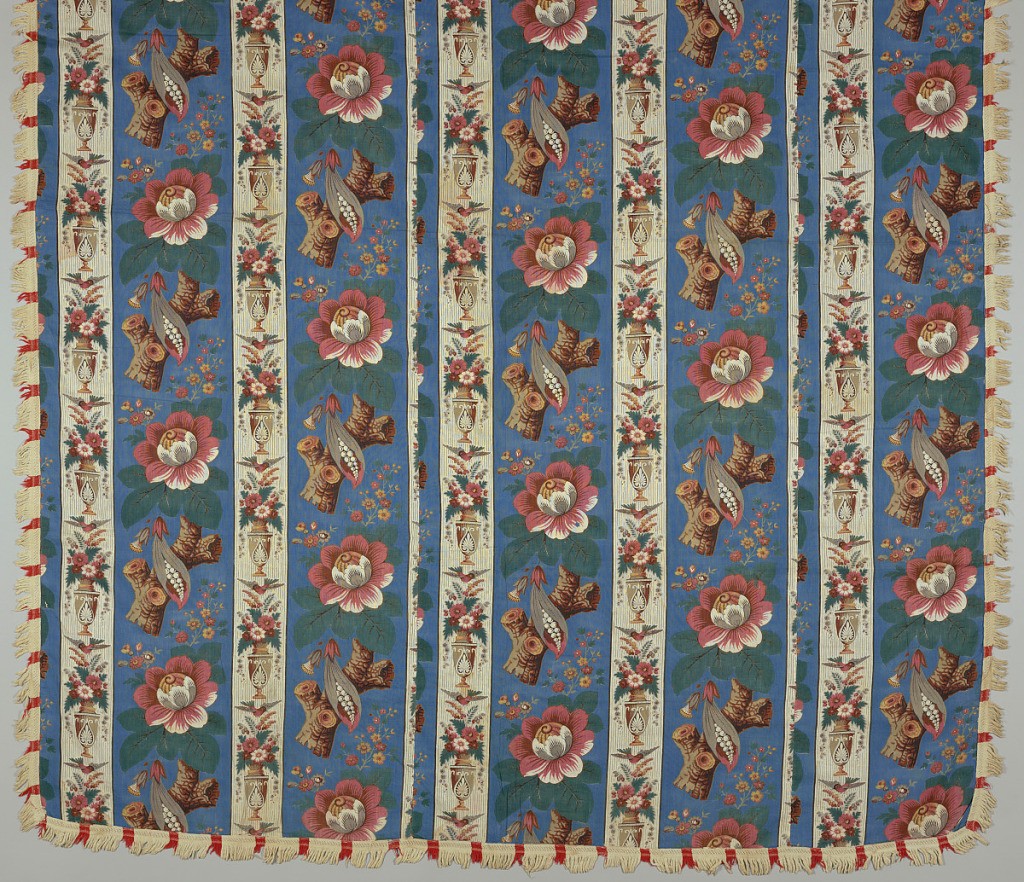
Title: Bedcover
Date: late 19th century
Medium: cotton, wool Technique: printed by engraved roller on plain weave; Woven cotton tape with cotton weft-loop fringe (1.5cm. sections of red wool at 5cm. intervals) attached to 4 sides. Note crossed and recrossed warps.
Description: Unlined bedcover made of two full widths and part of another of printed fabric with fringe on four sides. Pattern composed of two stripes. The wider a flowering tree on a blue background. 17.5cm. wide and the other 8.5 cm. wide with an urn of flowers on a white background. Two groups of stripes are half dropped with an additional section of each on left and right to fill width of fabric.